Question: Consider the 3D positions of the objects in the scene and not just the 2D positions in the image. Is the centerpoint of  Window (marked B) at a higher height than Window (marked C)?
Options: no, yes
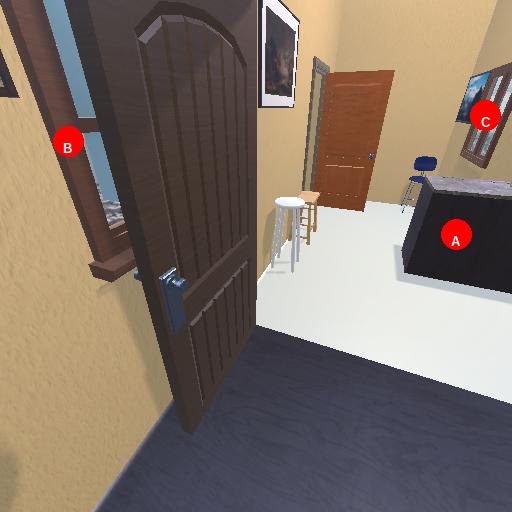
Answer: no